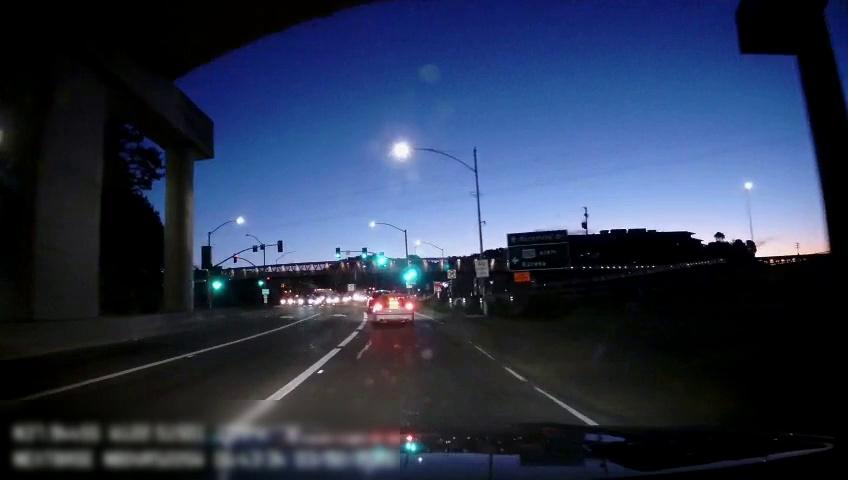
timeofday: Night
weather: Other
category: Drivable Space
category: Vehicles | Car
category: Vehicles | SUV
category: Lanes | Alternate Lane
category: Lanes | Alternate Lane
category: Lanes | Alternate Lane
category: Traffic | Signs
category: Traffic | Signs
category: Traffic | Signs
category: Traffic | Lights
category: Traffic | Signs
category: Traffic | Signs
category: Traffic | Signs
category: Traffic | Signs
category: Traffic | Signs
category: Traffic | Lights
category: Traffic | Lights
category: Traffic | Signs
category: Traffic | Signs